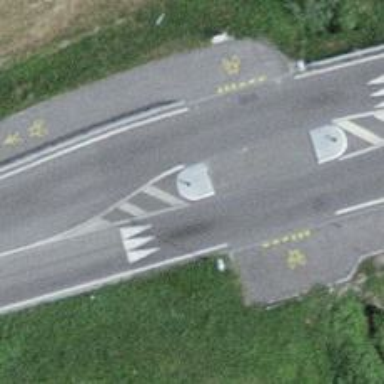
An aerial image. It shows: Secondary road with asphalt surface. There is designated lane for cycling on the left side of the road.